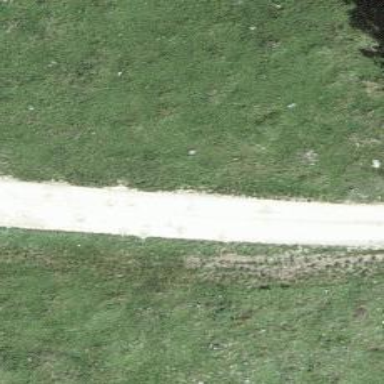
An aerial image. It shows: Unclassified road with gravel surface.